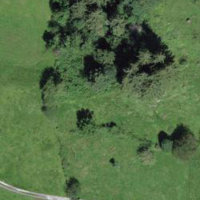
EUNIS habitat code: 25
Species observed at this site:
Lanius collurio